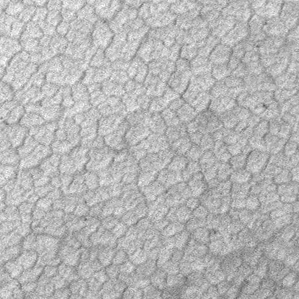
Label: frost